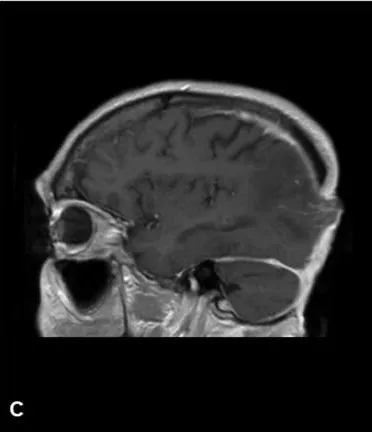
Magnetic resonance imaging. Visualization of the skull defect.
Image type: radiology (mri)